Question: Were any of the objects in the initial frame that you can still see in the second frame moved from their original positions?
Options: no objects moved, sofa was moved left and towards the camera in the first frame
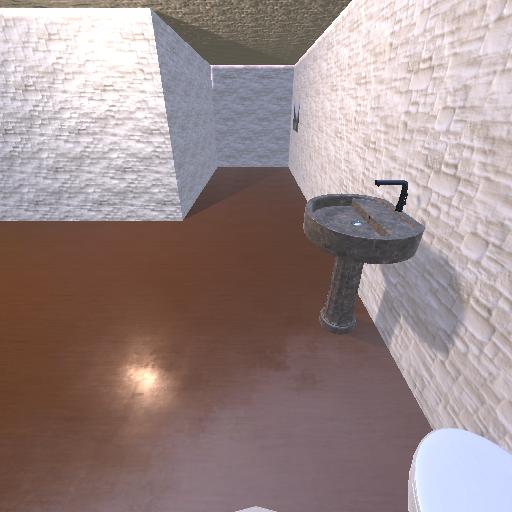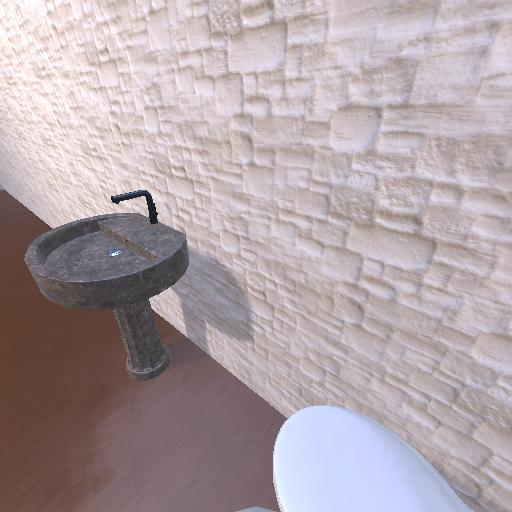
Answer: no objects moved